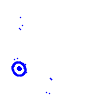
Particle: electron